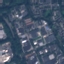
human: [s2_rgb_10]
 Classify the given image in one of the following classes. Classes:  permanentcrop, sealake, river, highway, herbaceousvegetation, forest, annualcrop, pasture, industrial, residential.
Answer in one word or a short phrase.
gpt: Industrial